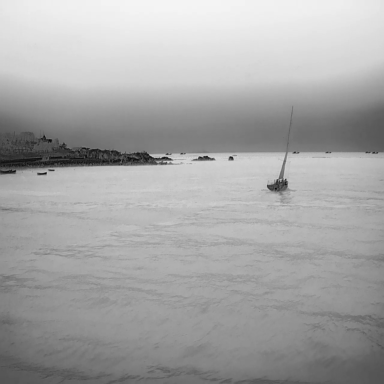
There are ten objects shown in the infrared image, including nine bulk_carriers, and a sailboat.